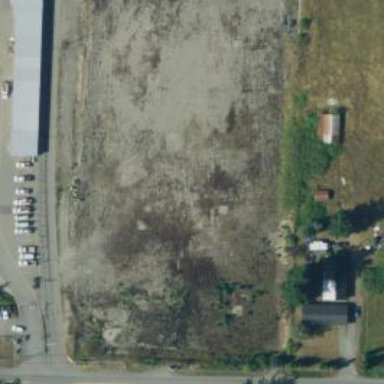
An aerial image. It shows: Brownfield site.